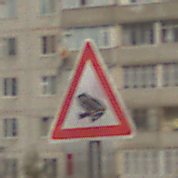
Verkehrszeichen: AmphibienwanderungRechts
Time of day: MorningAfternoon
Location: Outdoor (Urban)
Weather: PartlyCloudy
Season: NotSpecified
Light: Natural